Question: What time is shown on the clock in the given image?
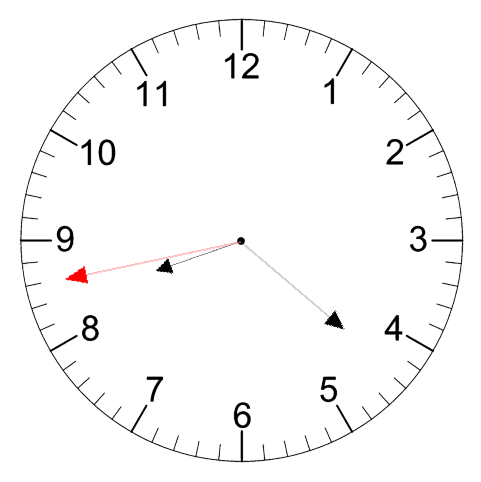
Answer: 08:21:43